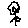
Label: flower